Interaction volume radius: 5 \u00c5
Interaction volume height: 10 \u00c5
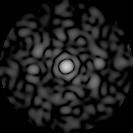
Disorder parameter: 0.8643